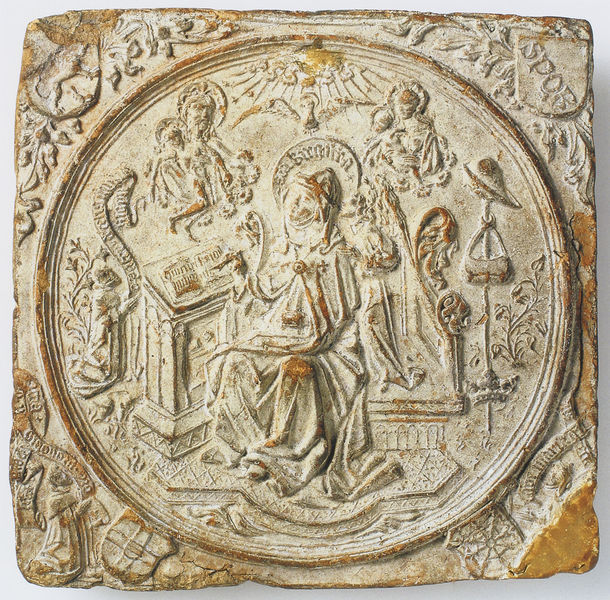
Titel: Vision der Hl. Birgitta von Schweden (aus dem Birgittinnenkloster St. Marienbaum bei Xanten)
Institution: Münster, Westfälisches Landesmuseum für Kunst und Kulturgeschichte
Schlagwörter: feder, hand, vogel, weiß, ocker, sitzen, frau, hut, marmor, beige, stein, taube, kirche, sonne, sitzend, pflanze, krone, kreis, rund, stock, engel, ranken, relief, schrift, figuren, inschrift, bildhauerei, buch, eckig, medaillon, religion, strahlen, text, schlange, tasche, pult, rom, fragment, wappen, schein, heiligenschein, schreiben, heilige, heilig, maria, münze, bildhauer, medici, spqr, spor, bildhauere